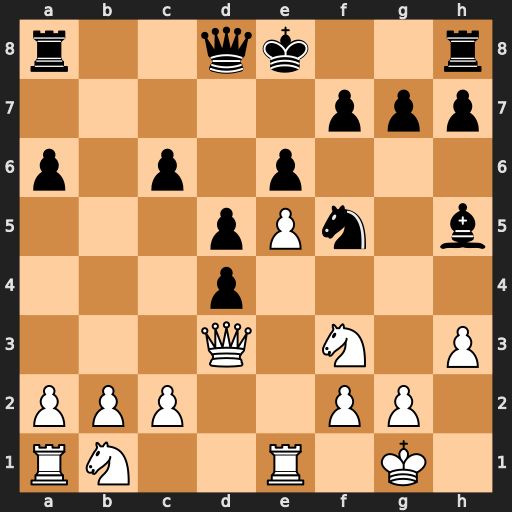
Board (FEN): r2qk2r/5ppp/p1p1p3/3pPn1b/3p4/3Q1N1P/PPP2PP1/RN2R1K1
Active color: w
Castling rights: kq
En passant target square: -
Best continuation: g4 Bxg4 hxg4